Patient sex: M
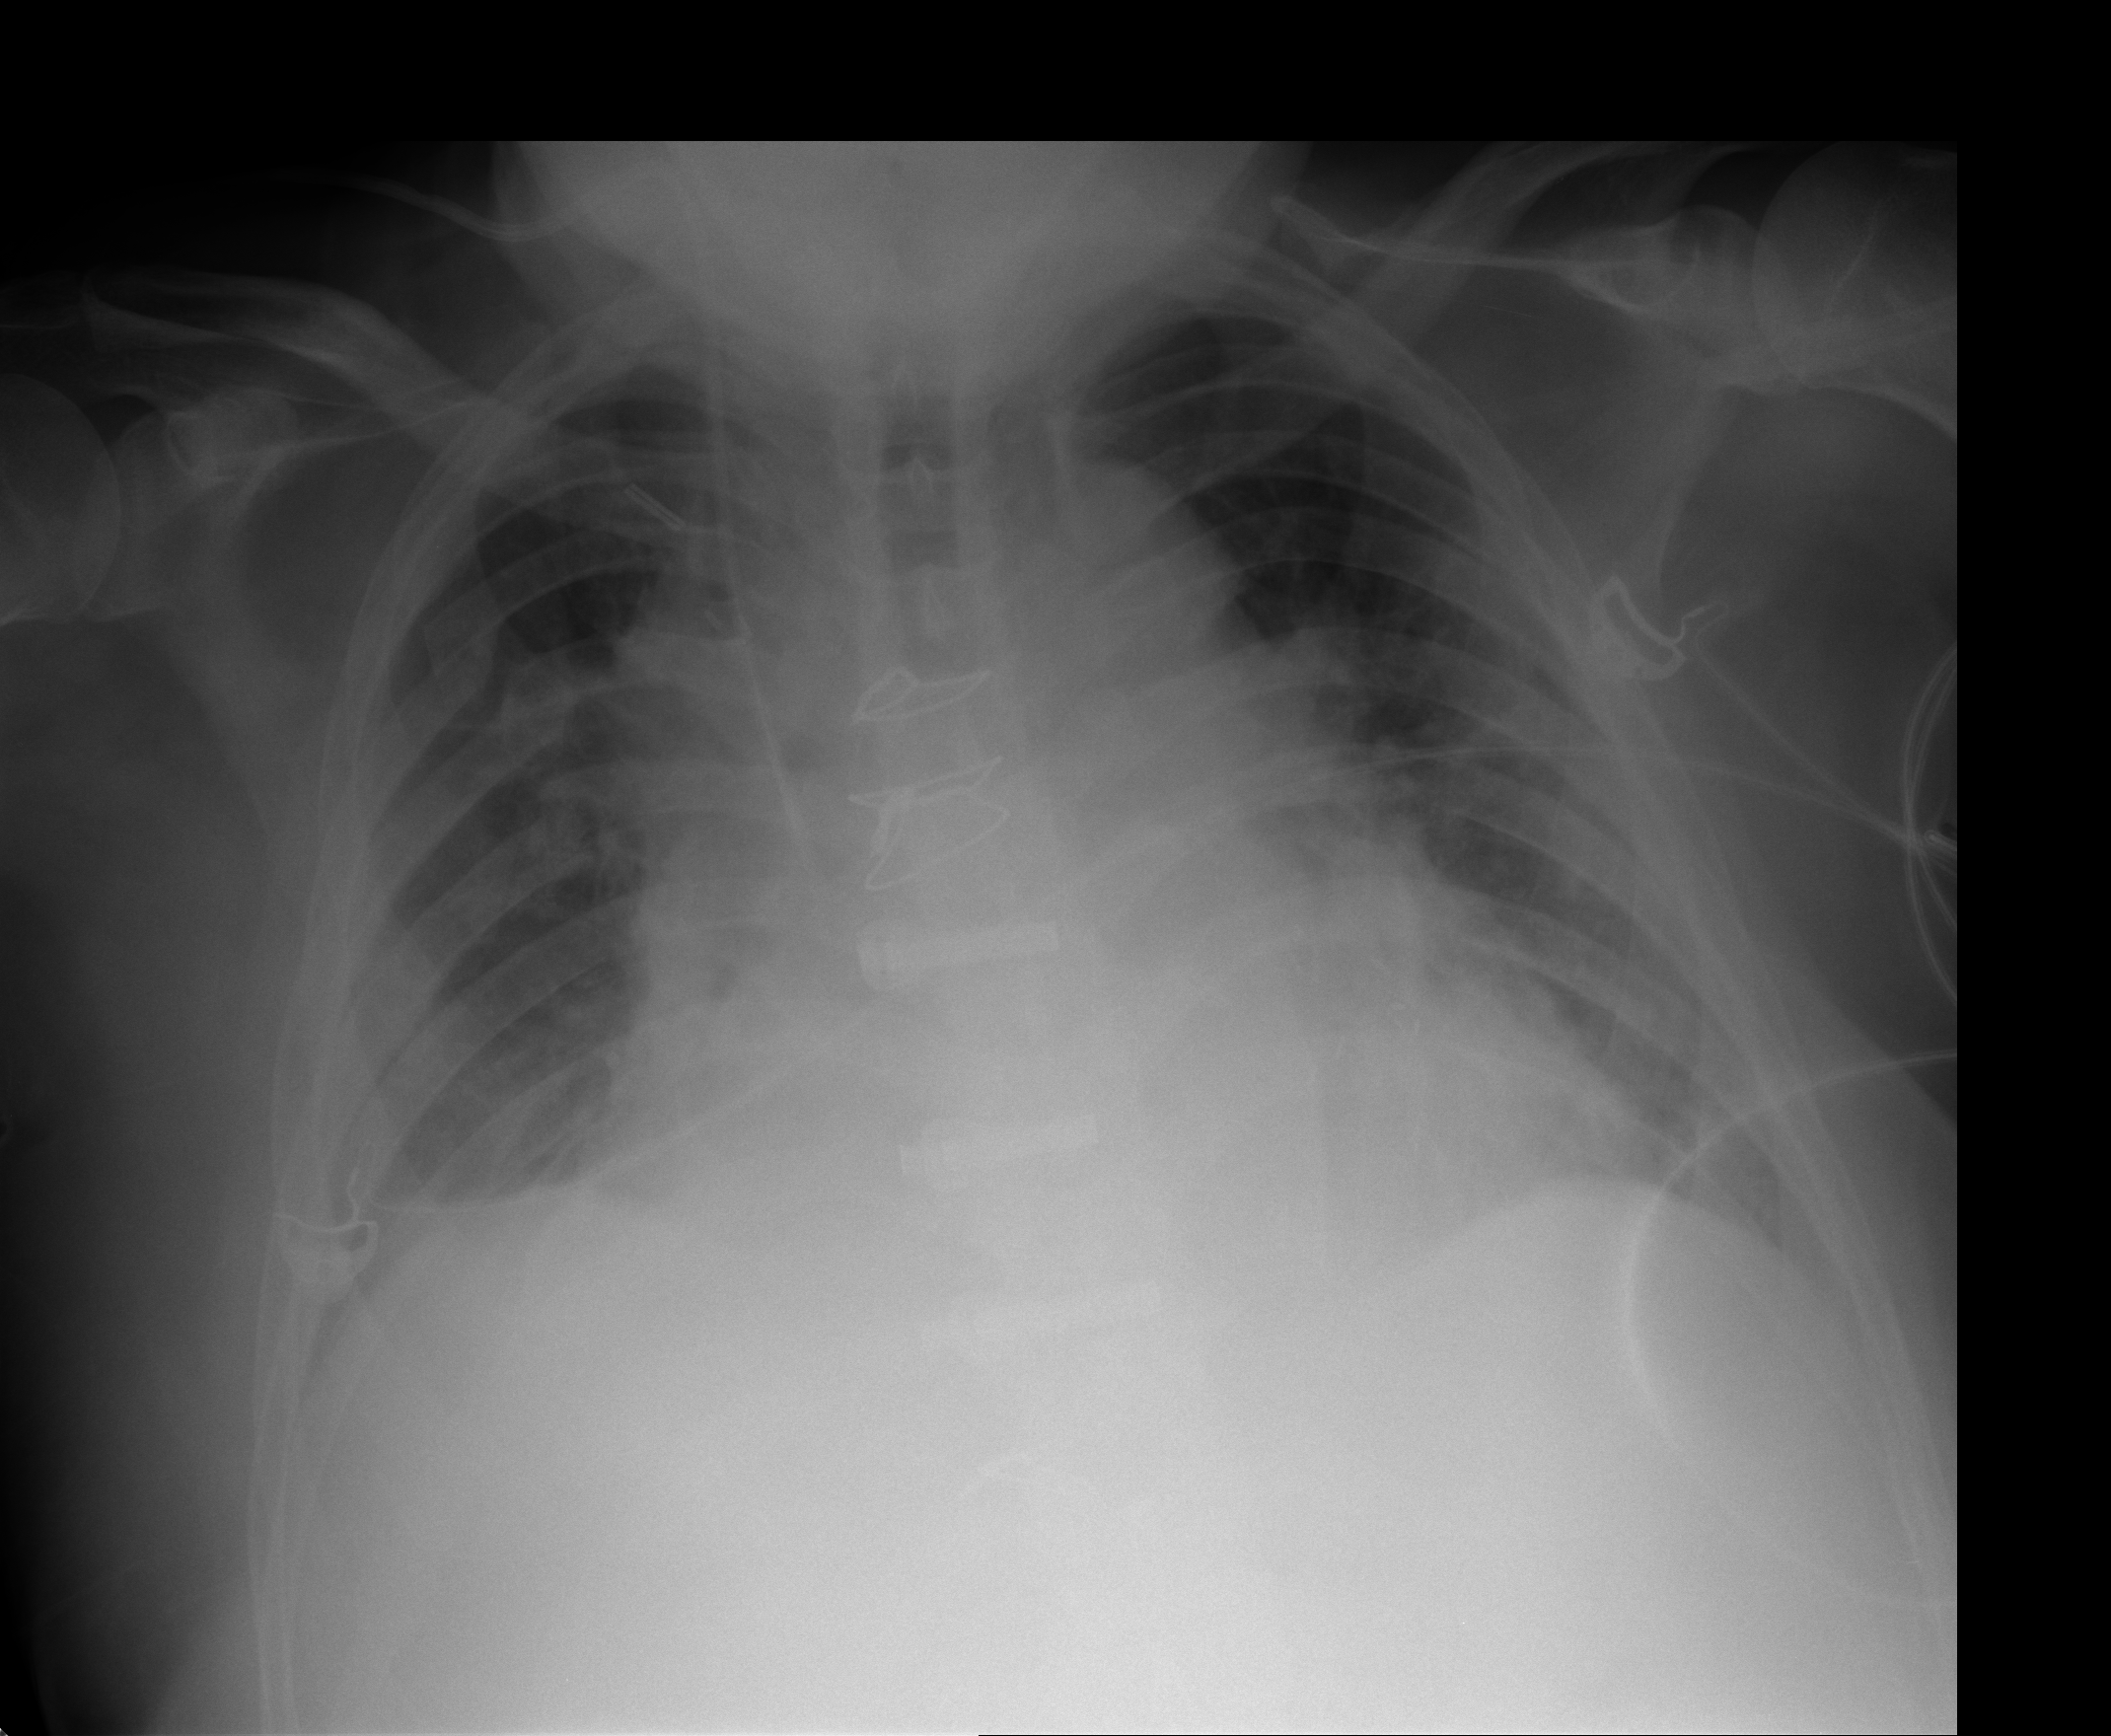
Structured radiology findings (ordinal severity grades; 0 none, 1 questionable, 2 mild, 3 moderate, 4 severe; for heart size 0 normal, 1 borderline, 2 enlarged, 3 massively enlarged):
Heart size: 2
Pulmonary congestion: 2
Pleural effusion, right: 1
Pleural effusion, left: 1
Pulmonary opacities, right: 1
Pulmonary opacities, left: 1
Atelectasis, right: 2
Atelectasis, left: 2